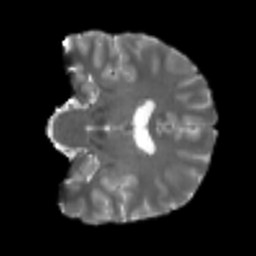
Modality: T2w
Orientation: coronal
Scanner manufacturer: siemens
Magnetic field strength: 3 T
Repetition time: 4 s
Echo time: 0.0594 s